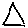
Label: triangle